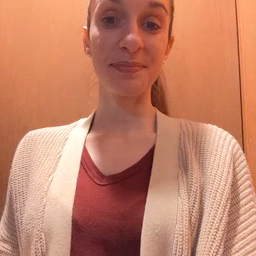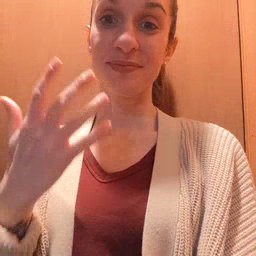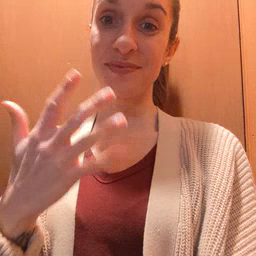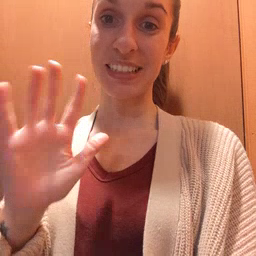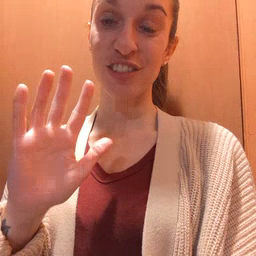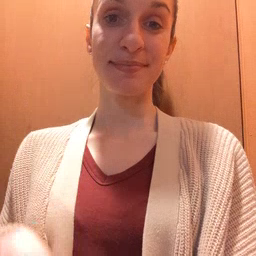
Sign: finish